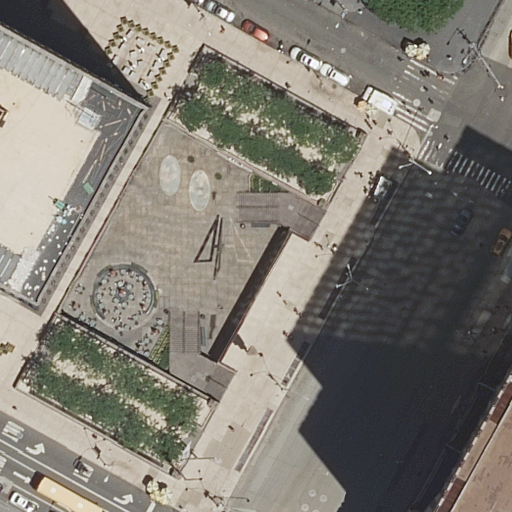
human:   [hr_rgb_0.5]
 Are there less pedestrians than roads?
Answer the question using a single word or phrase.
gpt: yes

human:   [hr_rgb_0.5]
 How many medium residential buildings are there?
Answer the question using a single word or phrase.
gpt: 1

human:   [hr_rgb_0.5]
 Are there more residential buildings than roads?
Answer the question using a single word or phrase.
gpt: no

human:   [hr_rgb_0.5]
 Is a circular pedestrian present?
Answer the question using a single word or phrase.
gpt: no

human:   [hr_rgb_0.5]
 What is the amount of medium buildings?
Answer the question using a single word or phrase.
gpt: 1

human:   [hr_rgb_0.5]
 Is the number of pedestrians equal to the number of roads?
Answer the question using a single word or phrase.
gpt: no

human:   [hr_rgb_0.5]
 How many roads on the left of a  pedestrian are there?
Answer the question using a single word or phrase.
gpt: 1

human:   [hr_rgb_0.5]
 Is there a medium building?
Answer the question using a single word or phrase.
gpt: yes

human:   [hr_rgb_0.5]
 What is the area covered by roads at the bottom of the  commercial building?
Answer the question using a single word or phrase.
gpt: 0m2

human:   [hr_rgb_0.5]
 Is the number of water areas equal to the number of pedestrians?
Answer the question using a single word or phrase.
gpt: no

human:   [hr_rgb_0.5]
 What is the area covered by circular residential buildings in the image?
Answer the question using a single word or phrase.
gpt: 0m2

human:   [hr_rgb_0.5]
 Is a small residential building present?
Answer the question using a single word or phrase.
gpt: no

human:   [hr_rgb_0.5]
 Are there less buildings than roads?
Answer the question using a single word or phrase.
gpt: yes

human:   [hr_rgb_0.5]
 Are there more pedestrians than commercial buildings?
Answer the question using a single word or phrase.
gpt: yes

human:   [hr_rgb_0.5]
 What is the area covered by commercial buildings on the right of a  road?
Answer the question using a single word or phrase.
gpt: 0m2

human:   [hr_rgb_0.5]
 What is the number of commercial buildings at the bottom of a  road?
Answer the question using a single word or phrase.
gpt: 0

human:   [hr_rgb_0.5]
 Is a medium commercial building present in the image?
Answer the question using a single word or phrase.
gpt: no

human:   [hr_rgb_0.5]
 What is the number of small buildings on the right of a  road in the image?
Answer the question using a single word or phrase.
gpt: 0

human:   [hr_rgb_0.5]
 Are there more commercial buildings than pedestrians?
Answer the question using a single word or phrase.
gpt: no

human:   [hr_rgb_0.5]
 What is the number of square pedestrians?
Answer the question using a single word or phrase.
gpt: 0

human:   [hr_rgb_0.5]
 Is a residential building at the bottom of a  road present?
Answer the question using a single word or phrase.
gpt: yes

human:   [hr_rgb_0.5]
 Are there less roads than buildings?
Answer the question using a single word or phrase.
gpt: no

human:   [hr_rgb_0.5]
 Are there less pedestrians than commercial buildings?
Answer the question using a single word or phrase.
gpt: no

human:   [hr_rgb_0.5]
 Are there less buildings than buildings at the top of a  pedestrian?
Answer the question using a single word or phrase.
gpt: no

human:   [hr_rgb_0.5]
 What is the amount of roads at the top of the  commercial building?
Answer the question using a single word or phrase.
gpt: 2

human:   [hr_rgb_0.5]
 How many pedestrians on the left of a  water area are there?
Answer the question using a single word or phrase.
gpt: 0

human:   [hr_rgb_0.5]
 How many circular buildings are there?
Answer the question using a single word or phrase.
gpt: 0

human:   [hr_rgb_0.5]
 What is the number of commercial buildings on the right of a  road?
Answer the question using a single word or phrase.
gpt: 0

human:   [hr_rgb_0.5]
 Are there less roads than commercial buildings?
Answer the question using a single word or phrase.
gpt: no

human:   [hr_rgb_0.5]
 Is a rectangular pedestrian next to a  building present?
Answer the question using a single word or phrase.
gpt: yes

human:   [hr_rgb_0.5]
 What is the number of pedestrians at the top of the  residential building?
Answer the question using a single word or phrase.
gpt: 1

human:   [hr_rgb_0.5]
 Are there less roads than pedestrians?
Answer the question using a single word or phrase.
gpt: no

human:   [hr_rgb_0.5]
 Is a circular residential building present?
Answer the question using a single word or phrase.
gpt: no

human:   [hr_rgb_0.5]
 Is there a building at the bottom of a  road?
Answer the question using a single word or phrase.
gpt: yes

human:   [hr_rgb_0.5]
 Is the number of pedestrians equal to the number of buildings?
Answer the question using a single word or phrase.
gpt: no

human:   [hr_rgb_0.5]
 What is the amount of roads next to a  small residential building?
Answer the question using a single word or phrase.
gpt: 0